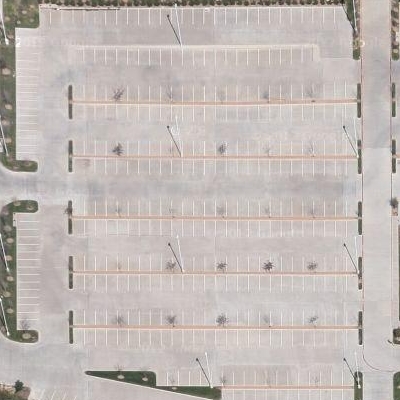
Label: gParking